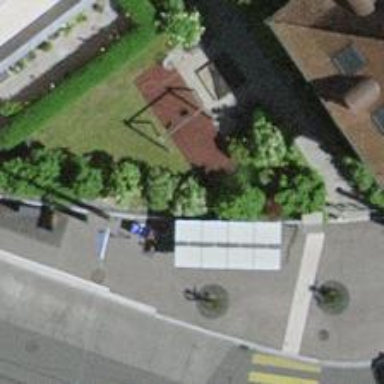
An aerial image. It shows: Bicycle parking area with stands.